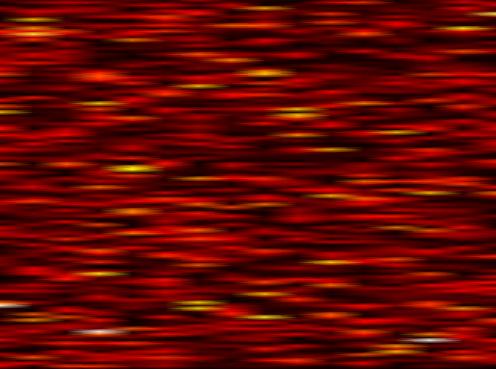
Label: OFDM